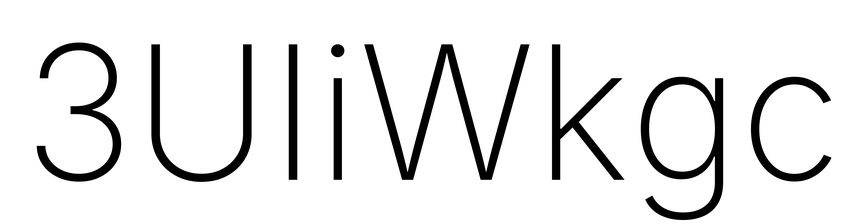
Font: Inter_ExtraLight